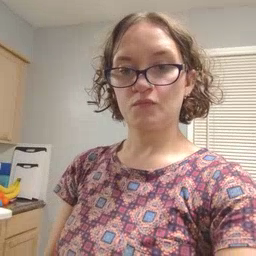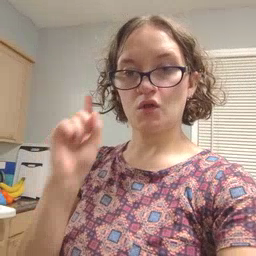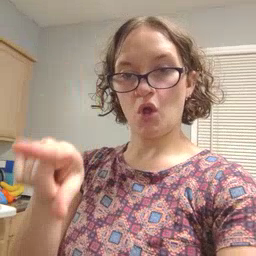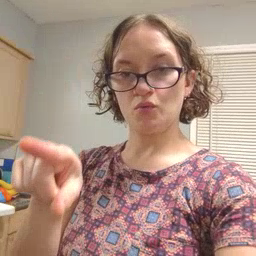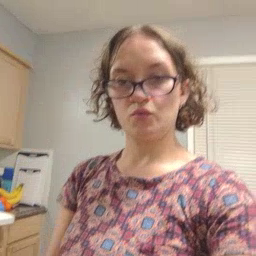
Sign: go